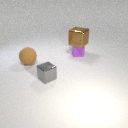
small purple rubber cube to the right of small gray metal cube